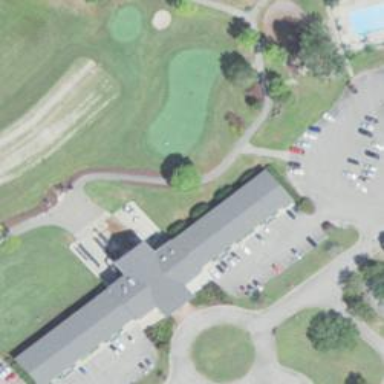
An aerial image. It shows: Path for both road and golf.